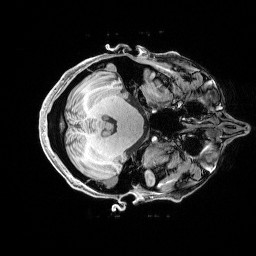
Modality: T1w
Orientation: axial
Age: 46
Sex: male
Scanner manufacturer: siemens
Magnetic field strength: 3 T
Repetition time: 2.4 s
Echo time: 0.00182 s